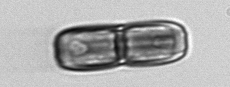
Label: Ephemera